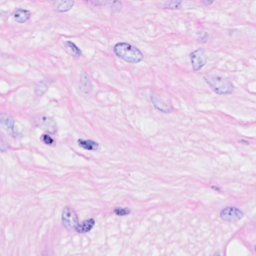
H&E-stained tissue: Breast